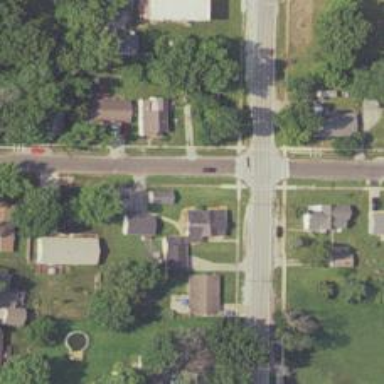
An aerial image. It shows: Uncontrolled road crossing with marked lines.